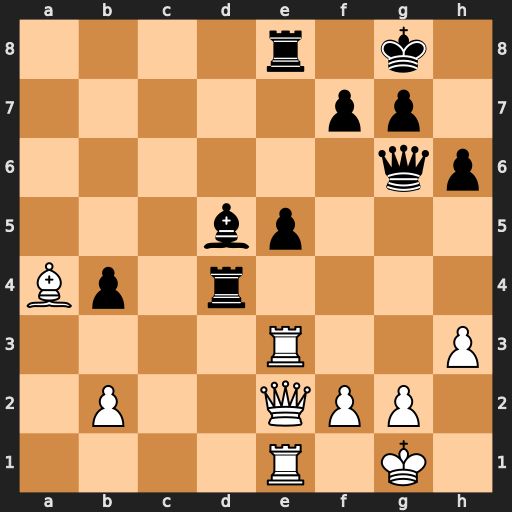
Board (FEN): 4r1k1/5pp1/6qp/3bp3/Bp1r4/4R2P/1P2QPP1/4R1K1
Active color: w
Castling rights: -
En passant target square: -
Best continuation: Rg3 Qe6 Bxe8